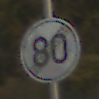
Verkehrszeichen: EndeGeschwindigkeit80
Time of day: SunriseSunset
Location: Outdoor (Nature)
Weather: PartlyCloudy
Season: NotSpecified
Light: Natural